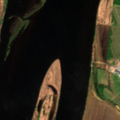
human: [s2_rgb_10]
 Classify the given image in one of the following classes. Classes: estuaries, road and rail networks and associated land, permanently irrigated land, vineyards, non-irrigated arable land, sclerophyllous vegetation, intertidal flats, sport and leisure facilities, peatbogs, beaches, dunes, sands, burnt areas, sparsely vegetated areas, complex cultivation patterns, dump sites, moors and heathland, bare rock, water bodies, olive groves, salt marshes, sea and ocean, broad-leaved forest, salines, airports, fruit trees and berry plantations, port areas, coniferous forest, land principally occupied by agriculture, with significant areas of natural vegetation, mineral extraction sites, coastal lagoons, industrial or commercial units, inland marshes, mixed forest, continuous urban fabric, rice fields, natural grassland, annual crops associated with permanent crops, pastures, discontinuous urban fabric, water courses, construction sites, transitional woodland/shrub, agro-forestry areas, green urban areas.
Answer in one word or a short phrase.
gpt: non-irrigated arable land, land principally occupied by agriculture, with significant areas of natural vegetation, mixed forest, transitional woodland/shrub, water courses